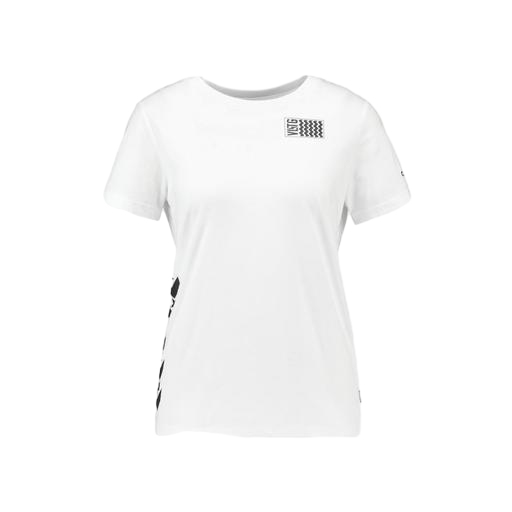
white t-shirt and black letters, white soccer graphic t-shirt, white graphic t-shirt, white background